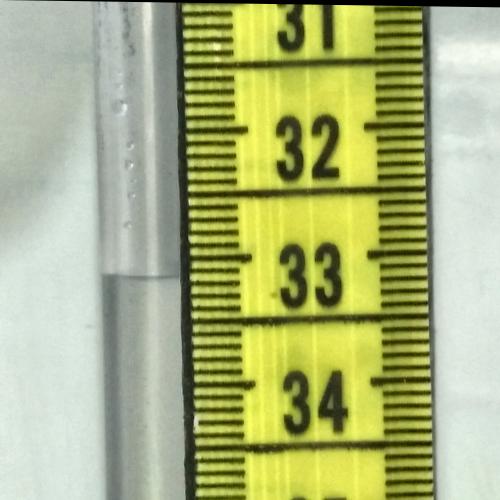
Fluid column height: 33.2 cm